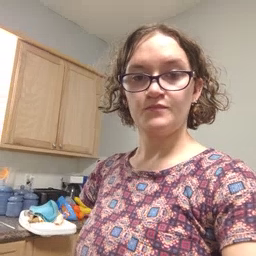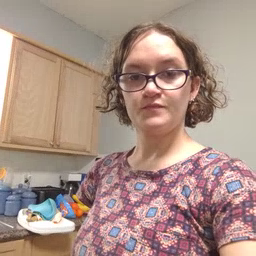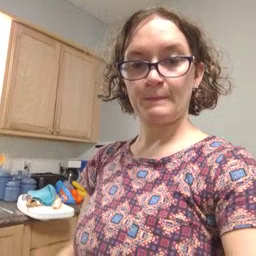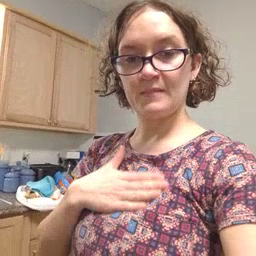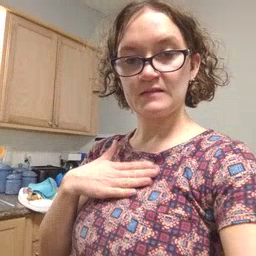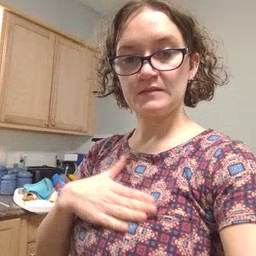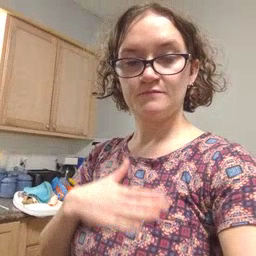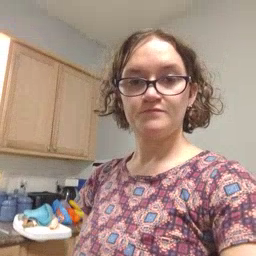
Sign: please